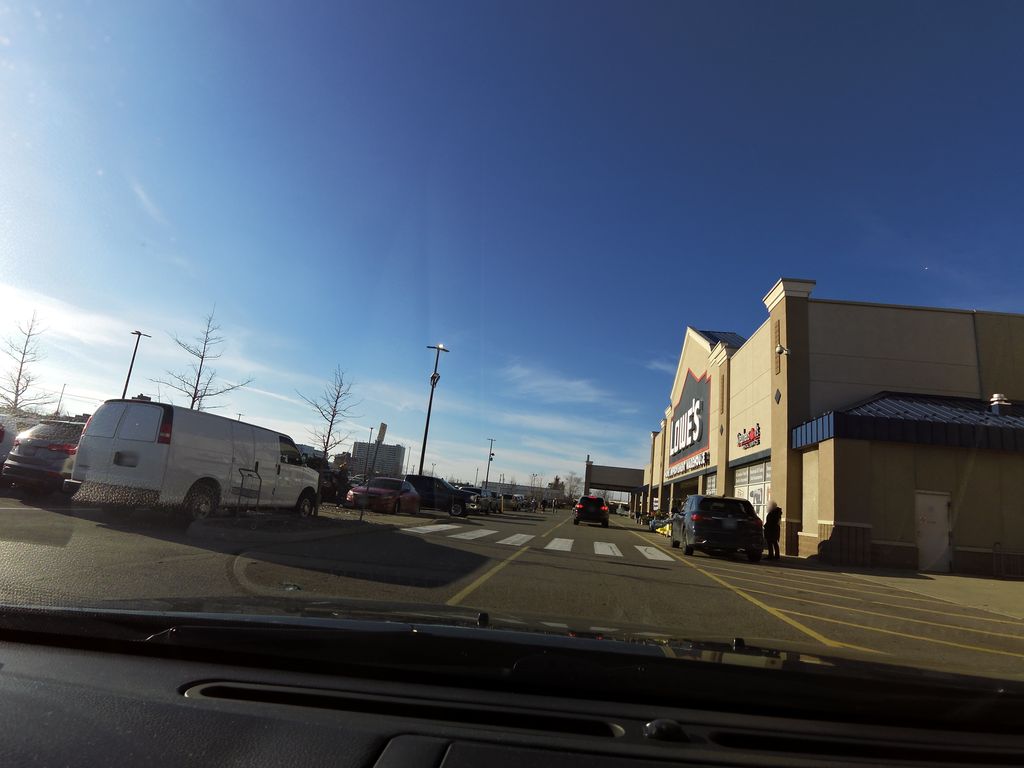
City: hamilton